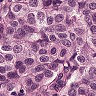
Metastatic tissue present: yes